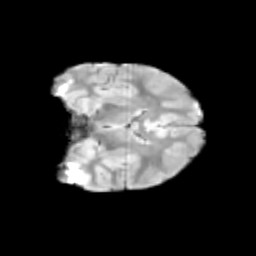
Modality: T2w
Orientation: coronal
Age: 9
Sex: male
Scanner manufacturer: siemens
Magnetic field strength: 3 T
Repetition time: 3.8 s
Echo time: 0.07 s